Question: I need that hibernate read a sql file and do whatever it needs to do during the instantiation of 'SessionFactory', so I did the following configuration:
'''
<bean id="sessionFactory" class="org.springframework.orm.hibernate4.LocalSessionFactoryBean">
<property name="dataSource" ref="dataSource" />
<property name="hibernateProperties">
<props>
<prop key="hibernate.dialect">org.hibernate.dialect.MySQLDialect</prop>
<prop key="hibernate.show_sql">true</prop>
<prop key="hibernate.hbm2ddl.auto">update</prop>
<prop key="hibernate.hbm2ddl.import_files">/WEB-INF/resources/sql/quartz.sql</prop>
</props>
</property>
<property name="packagesToScan" value="com.edfx.adb.persist.entity" />
<property name="entityInterceptor" ref="entityInterceptor" />
</bean>
'''
The 'quartz.sql' files contains the script needed to create table for Quartz Scheduler. But it seems that it is not working; the tables that are defined in the sql file, to be created, are not created but the tables defined by the annotated classes are created.
Here is the content of the 'sql' file:
'''
#
# Quartz seems to work best with the driver mm.mysql-2.0.7-bin.jar
#
# PLEASE consider using mysql with innodb tables to avoid locking issues
#
# In your Quartz properties file, you'll need to set
# org.quartz.jobStore.driverDelegateClass = org.quartz.impl.jdbcjobstore.StdJDBCDelegate
#
DROP TABLE IF EXISTS QRTZ_FIRED_TRIGGERS;
DROP TABLE IF EXISTS QRTZ_PAUSED_TRIGGER_GRPS;
DROP TABLE IF EXISTS QRTZ_SCHEDULER_STATE;
DROP TABLE IF EXISTS QRTZ_LOCKS;
DROP TABLE IF EXISTS QRTZ_SIMPLE_TRIGGERS;
DROP TABLE IF EXISTS QRTZ_SIMPROP_TRIGGERS;
DROP TABLE IF EXISTS QRTZ_CRON_TRIGGERS;
DROP TABLE IF EXISTS QRTZ_BLOB_TRIGGERS;
DROP TABLE IF EXISTS QRTZ_TRIGGERS;
DROP TABLE IF EXISTS QRTZ_JOB_DETAILS;
DROP TABLE IF EXISTS QRTZ_CALENDARS;
CREATE TABLE QRTZ_JOB_DETAILS
(
SCHED_NAME VARCHAR(120) NOT NULL,
JOB_NAME VARCHAR(200) NOT NULL,
JOB_GROUP VARCHAR(200) NOT NULL,
DESCRIPTION VARCHAR(250) NULL,
JOB_CLASS_NAME VARCHAR(250) NOT NULL,
IS_DURABLE VARCHAR(1) NOT NULL,
IS_NONCONCURRENT VARCHAR(1) NOT NULL,
IS_UPDATE_DATA VARCHAR(1) NOT NULL,
REQUESTS_RECOVERY VARCHAR(1) NOT NULL,
JOB_DATA BLOB NULL,
PRIMARY KEY (SCHED_NAME,JOB_NAME,JOB_GROUP)
);
CREATE TABLE QRTZ_TRIGGERS
(
SCHED_NAME VARCHAR(120) NOT NULL,
TRIGGER_NAME VARCHAR(200) NOT NULL,
TRIGGER_GROUP VARCHAR(200) NOT NULL,
JOB_NAME VARCHAR(200) NOT NULL,
JOB_GROUP VARCHAR(200) NOT NULL,
DESCRIPTION VARCHAR(250) NULL,
NEXT_FIRE_TIME BIGINT(13) NULL,
PREV_FIRE_TIME BIGINT(13) NULL,
PRIORITY INTEGER NULL,
TRIGGER_STATE VARCHAR(16) NOT NULL,
TRIGGER_TYPE VARCHAR(8) NOT NULL,
START_TIME BIGINT(13) NOT NULL,
END_TIME BIGINT(13) NULL,
CALENDAR_NAME VARCHAR(200) NULL,
MISFIRE_INSTR SMALLINT(2) NULL,
JOB_DATA BLOB NULL,
PRIMARY KEY (SCHED_NAME,TRIGGER_NAME,TRIGGER_GROUP),
FOREIGN KEY (SCHED_NAME,JOB_NAME,JOB_GROUP)
REFERENCES QRTZ_JOB_DETAILS(SCHED_NAME,JOB_NAME,JOB_GROUP)
);
CREATE TABLE QRTZ_SIMPLE_TRIGGERS
(
SCHED_NAME VARCHAR(120) NOT NULL,
TRIGGER_NAME VARCHAR(200) NOT NULL,
TRIGGER_GROUP VARCHAR(200) NOT NULL,
REPEAT_COUNT BIGINT(7) NOT NULL,
REPEAT_INTERVAL BIGINT(12) NOT NULL,
TIMES_TRIGGERED BIGINT(10) NOT NULL,
PRIMARY KEY (SCHED_NAME,TRIGGER_NAME,TRIGGER_GROUP),
FOREIGN KEY (SCHED_NAME,TRIGGER_NAME,TRIGGER_GROUP)
REFERENCES QRTZ_TRIGGERS(SCHED_NAME,TRIGGER_NAME,TRIGGER_GROUP)
);
CREATE TABLE QRTZ_CRON_TRIGGERS
(
SCHED_NAME VARCHAR(120) NOT NULL,
TRIGGER_NAME VARCHAR(200) NOT NULL,
TRIGGER_GROUP VARCHAR(200) NOT NULL,
CRON_EXPRESSION VARCHAR(200) NOT NULL,
TIME_ZONE_ID VARCHAR(80),
PRIMARY KEY (SCHED_NAME,TRIGGER_NAME,TRIGGER_GROUP),
FOREIGN KEY (SCHED_NAME,TRIGGER_NAME,TRIGGER_GROUP)
REFERENCES QRTZ_TRIGGERS(SCHED_NAME,TRIGGER_NAME,TRIGGER_GROUP)
);
CREATE TABLE QRTZ_SIMPROP_TRIGGERS
(
SCHED_NAME VARCHAR(120) NOT NULL,
TRIGGER_NAME VARCHAR(200) NOT NULL,
TRIGGER_GROUP VARCHAR(200) NOT NULL,
STR_PROP_1 VARCHAR(512) NULL,
STR_PROP_2 VARCHAR(512) NULL,
STR_PROP_3 VARCHAR(512) NULL,
INT_PROP_1 INT NULL,
INT_PROP_2 INT NULL,
LONG_PROP_1 BIGINT NULL,
LONG_PROP_2 BIGINT NULL,
DEC_PROP_1 NUMERIC(13,4) NULL,
DEC_PROP_2 NUMERIC(13,4) NULL,
BOOL_PROP_1 VARCHAR(1) NULL,
BOOL_PROP_2 VARCHAR(1) NULL,
PRIMARY KEY (SCHED_NAME,TRIGGER_NAME,TRIGGER_GROUP),
FOREIGN KEY (SCHED_NAME,TRIGGER_NAME,TRIGGER_GROUP)
REFERENCES QRTZ_TRIGGERS(SCHED_NAME,TRIGGER_NAME,TRIGGER_GROUP)
);
CREATE TABLE QRTZ_BLOB_TRIGGERS
(
SCHED_NAME VARCHAR(120) NOT NULL,
TRIGGER_NAME VARCHAR(200) NOT NULL,
TRIGGER_GROUP VARCHAR(200) NOT NULL,
BLOB_DATA BLOB NULL,
PRIMARY KEY (SCHED_NAME,TRIGGER_NAME,TRIGGER_GROUP),
FOREIGN KEY (SCHED_NAME,TRIGGER_NAME,TRIGGER_GROUP)
REFERENCES QRTZ_TRIGGERS(SCHED_NAME,TRIGGER_NAME,TRIGGER_GROUP)
);
CREATE TABLE QRTZ_CALENDARS
(
SCHED_NAME VARCHAR(120) NOT NULL,
CALENDAR_NAME VARCHAR(200) NOT NULL,
CALENDAR BLOB NOT NULL,
PRIMARY KEY (SCHED_NAME,CALENDAR_NAME)
);
CREATE TABLE QRTZ_PAUSED_TRIGGER_GRPS
(
SCHED_NAME VARCHAR(120) NOT NULL,
TRIGGER_GROUP VARCHAR(200) NOT NULL,
PRIMARY KEY (SCHED_NAME,TRIGGER_GROUP)
);
CREATE TABLE QRTZ_FIRED_TRIGGERS
(
SCHED_NAME VARCHAR(120) NOT NULL,
ENTRY_ID VARCHAR(95) NOT NULL,
TRIGGER_NAME VARCHAR(200) NOT NULL,
TRIGGER_GROUP VARCHAR(200) NOT NULL,
INSTANCE_NAME VARCHAR(200) NOT NULL,
FIRED_TIME BIGINT(13) NOT NULL,
PRIORITY INTEGER NOT NULL,
STATE VARCHAR(16) NOT NULL,
JOB_NAME VARCHAR(200) NULL,
JOB_GROUP VARCHAR(200) NULL,
IS_NONCONCURRENT VARCHAR(1) NULL,
REQUESTS_RECOVERY VARCHAR(1) NULL,
PRIMARY KEY (SCHED_NAME,ENTRY_ID)
);
CREATE TABLE QRTZ_SCHEDULER_STATE
(
SCHED_NAME VARCHAR(120) NOT NULL,
INSTANCE_NAME VARCHAR(200) NOT NULL,
LAST_CHECKIN_TIME BIGINT(13) NOT NULL,
CHECKIN_INTERVAL BIGINT(13) NOT NULL,
PRIMARY KEY (SCHED_NAME,INSTANCE_NAME)
);
CREATE TABLE QRTZ_LOCKS
(
SCHED_NAME VARCHAR(120) NOT NULL,
LOCK_NAME VARCHAR(40) NOT NULL,
PRIMARY KEY (SCHED_NAME,LOCK_NAME)
);
commit;
'''
This is the location where I have put the 'sql' file:

What would be the right path to put the file?
I am using Hibernate 4 with Spring 3.
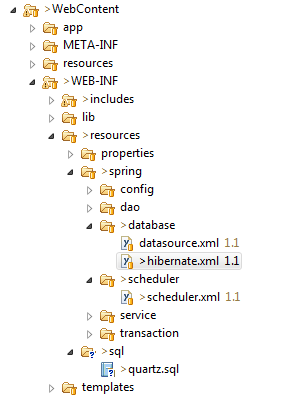
Answer: > hibernate.hbm2ddl.import_files....These statements are only executed if the schema is created ie if
hibernate.hbm2ddl.auto is set to create or create-drop.
From <URL>
And yours is update, seems like that could be the reason.